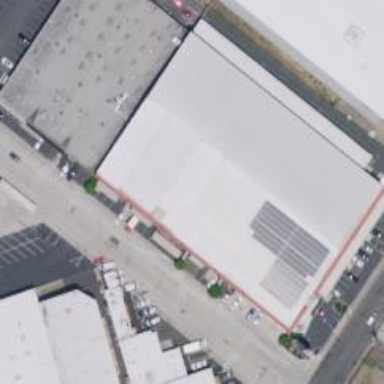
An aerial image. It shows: Industrial building.